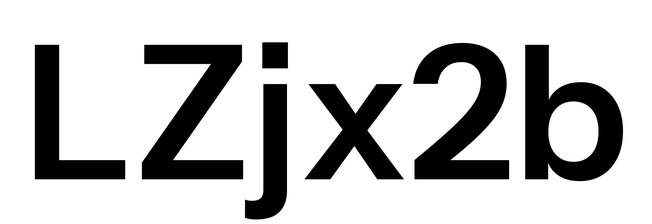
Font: InstrumentSans_SemiBold